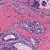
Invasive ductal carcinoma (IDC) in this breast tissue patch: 0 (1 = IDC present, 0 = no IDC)